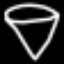
Label: diamond